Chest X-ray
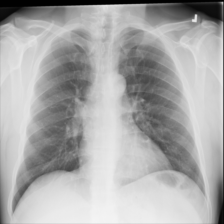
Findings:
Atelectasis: negative
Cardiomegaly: negative
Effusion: negative
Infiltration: negative
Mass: negative
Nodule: negative
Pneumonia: negative
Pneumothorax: negative
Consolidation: negative
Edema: negative
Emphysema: negative
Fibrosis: negative
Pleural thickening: negative
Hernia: negative